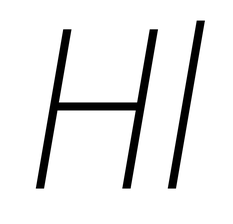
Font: Roboto-Italic_Condensed_ExtraLight_Italic